Interaction volume radius: 5 \u00c5
Interaction volume height: 10 \u00c5
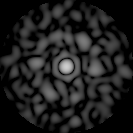
Disorder parameter: 0.8903